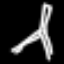
Label: The Eiffel Tower